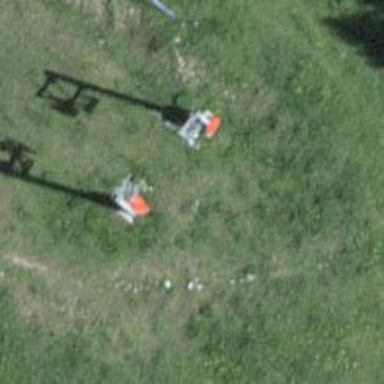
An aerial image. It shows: Pylon used for aerialway.